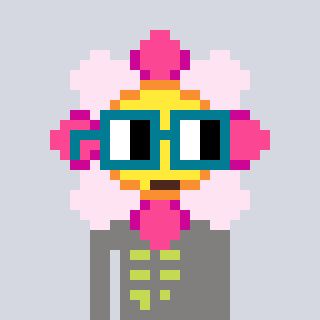
a pixel art character with square dark green glasses, a flower-shaped head and a bluegrey-colored body on a cool background